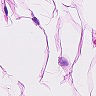
Metastatic tissue present: no